Interaction volume radius: 5 \u00c5
Interaction volume height: 35 \u00c5
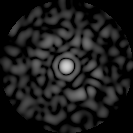
Disorder parameter: 0.855